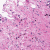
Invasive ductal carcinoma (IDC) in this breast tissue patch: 0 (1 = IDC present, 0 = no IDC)